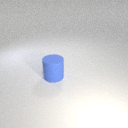
large blue rubber cylinder